Question: I have an array of RGB hex colors.
I would like to find a quick and dirty way to group them by color similarity and threshold value.
spec:
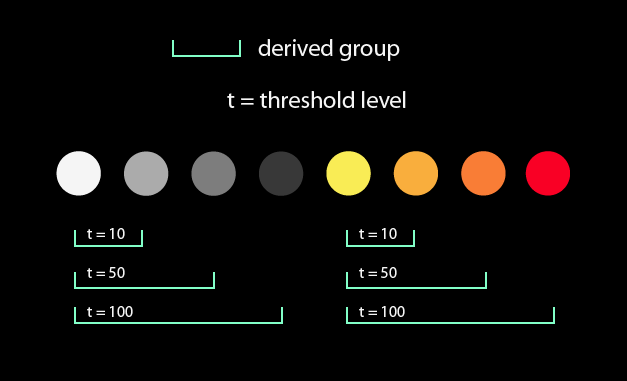
Answer: quick and dirty:
'''
$dr = $red1 - $red2;
$dg = $green1 - $green2;
$db = $blue1 - $blue2;
$fr = 2; // may be adjusted
$fg = 4; // "
$fb = 1; // "
$distance_squared = $fr * $dr * $dr + $fg * $dg * $dg + $fb * $db * $db;
'''
You would then compare '$distance_squared' to the square of the threshold. The factors may be adjusted (especially blue might get a higher factor), as well as their sum (in order to match the threshold)
For a "slow and clean" solution, I would start from <URL>.